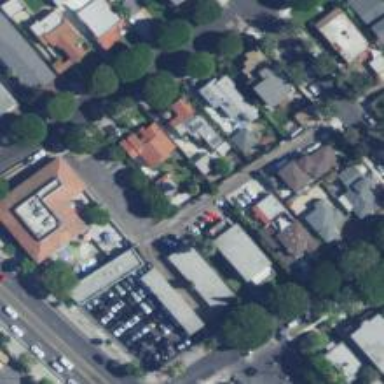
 with retail establishments along its sides."